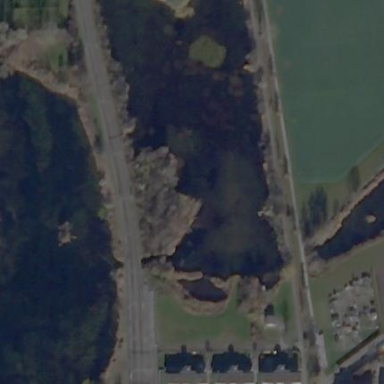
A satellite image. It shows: Pond surrounded by natural water.